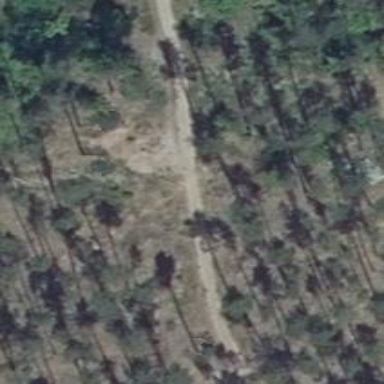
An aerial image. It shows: Path.